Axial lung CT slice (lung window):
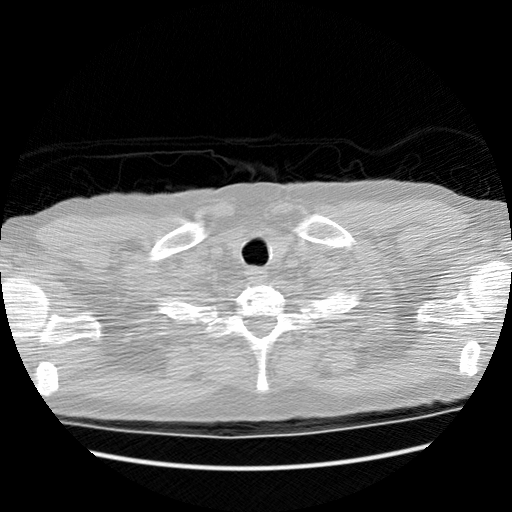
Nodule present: no